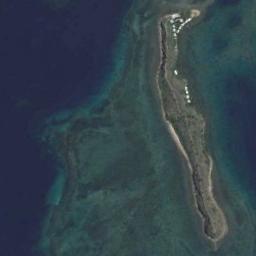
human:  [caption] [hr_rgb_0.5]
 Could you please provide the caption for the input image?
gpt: The green island separates the blue waters and there are long mountains on the island .

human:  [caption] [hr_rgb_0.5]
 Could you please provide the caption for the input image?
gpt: The island lies to the sea on one side .

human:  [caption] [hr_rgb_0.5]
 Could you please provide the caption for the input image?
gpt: The long strip island with a large reef is surrounded by deep blue waters .

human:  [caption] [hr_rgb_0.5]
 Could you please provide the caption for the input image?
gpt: There are many trees on the long island .

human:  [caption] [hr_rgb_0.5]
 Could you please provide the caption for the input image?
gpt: The green island is surrounded by green and blue water .